Field crop: maize
Growth stage: 2
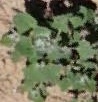
Species: chenopodium